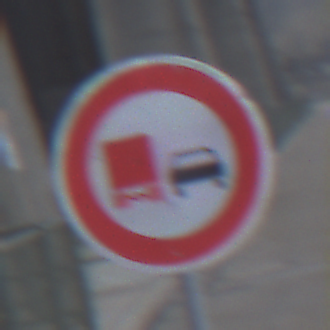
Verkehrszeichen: UeberholverbotKraftfahrzeuge
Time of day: MorningAfternoon
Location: Outdoor (Suburban)
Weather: Overcast
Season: NotSpecified
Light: Natural